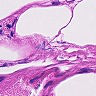
Metastatic tissue present: no